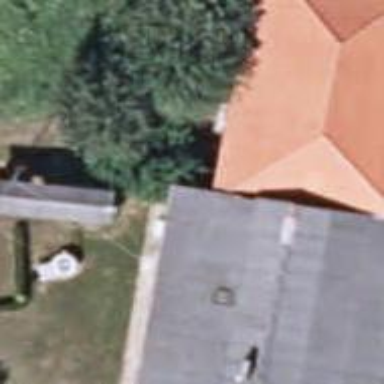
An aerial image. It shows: Simple house.